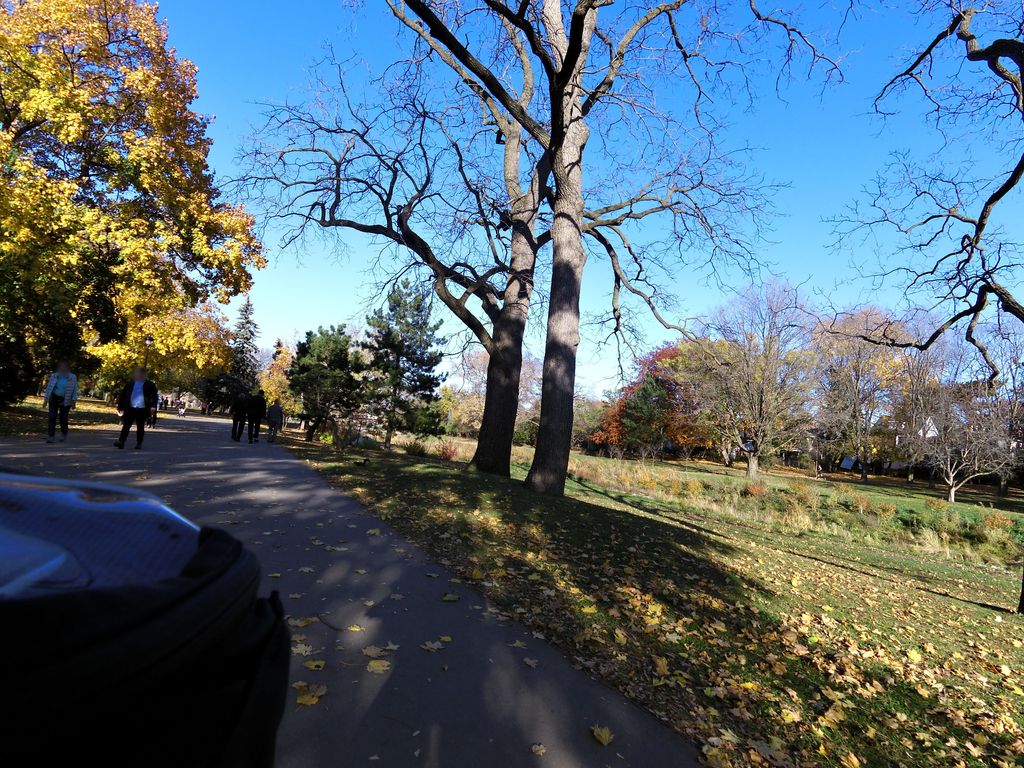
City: hamilton